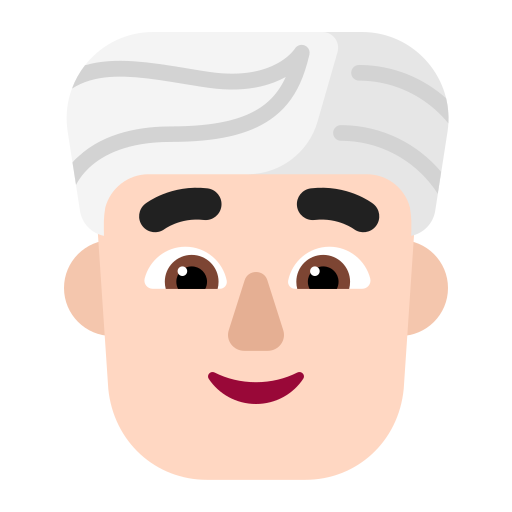
man wearing turban flat light